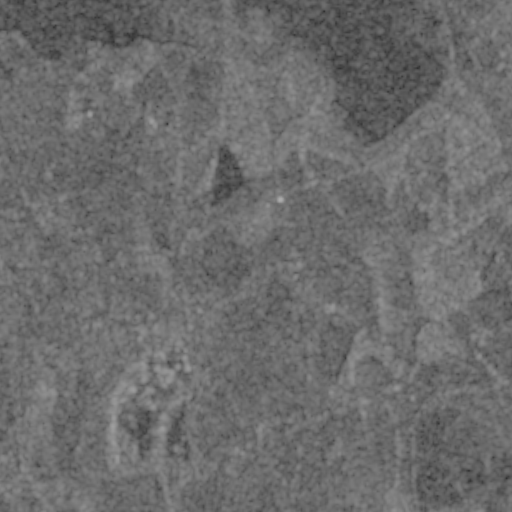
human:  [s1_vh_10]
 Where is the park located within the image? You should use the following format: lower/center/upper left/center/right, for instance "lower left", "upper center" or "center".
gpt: The park is located in the upper right of the image.
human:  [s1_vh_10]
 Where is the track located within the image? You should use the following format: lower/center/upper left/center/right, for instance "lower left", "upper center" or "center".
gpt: The track is located in the upper right of the image.
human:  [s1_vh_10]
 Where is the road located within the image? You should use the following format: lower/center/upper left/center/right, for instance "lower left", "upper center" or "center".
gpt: There is no road in the image.

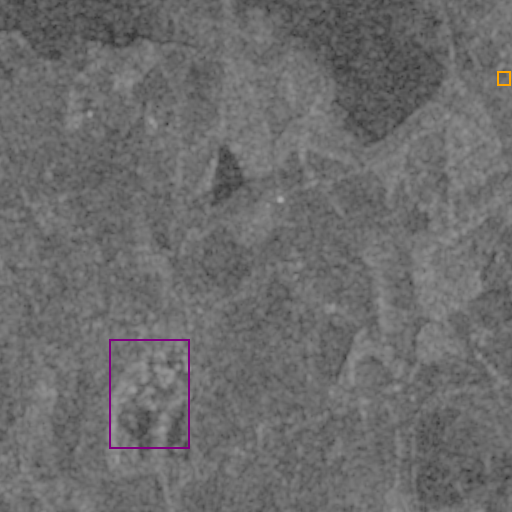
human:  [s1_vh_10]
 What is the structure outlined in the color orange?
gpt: The structure outlined in orange is a park.
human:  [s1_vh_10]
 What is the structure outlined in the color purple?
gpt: The structure outlined in purple is a quarry.
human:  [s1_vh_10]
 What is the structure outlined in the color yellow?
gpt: There is no yellow outline.